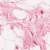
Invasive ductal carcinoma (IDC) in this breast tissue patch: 0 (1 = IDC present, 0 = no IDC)